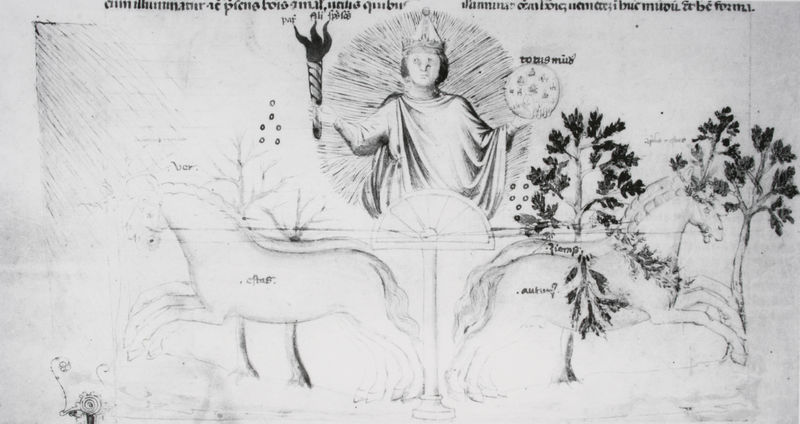
Titel: Liber introductorius, Sol
Künstler: Michael Scotus
Standort: München
Institution: Bayerische Staatsbibliothek
Schlagwörter: baum, blätter, feuer, gott, himmel, kopf, laub, mann, umhang, weiß, bäume, sitzen, äste, bewegung, braun, grau, mitte, schwarz, skizze, symbol, säule, zeichnung, ball, fächer, ornament, symbolismus, arme, blass, falten, halten, hände, ast, erde, spiegelung, strauch, büsche, sonne, gewand, haare, gewänder, blatt, pflanzen, krone, rechts, pferd, pferde, beine, hufe, mähne, schweif, schrift, papier, bogen, studie, laufen, grafik, linien, ziehen, könig, papst, thron, kraft, symmetrie, striche, umriss, leuchten, punkte, mond, dunkelgrau, flamme, orient, links, flammen, strahlen, linie, symmetrisch, scheibe, druck, schraffur, illustration, schwarzweiß, text, buchstaben, punkt, strahl, kreise, beschriftung, kugel, helm, herrscher, allegorie, entwurf, göttin, hufen, tinte, unvollendet, senkrecht, erdkugel, schein, gerechtigkeit, heiligenschein, hellgrau, geäst, mittelalter, mitra, rösser, globus, israel, jerusalem, gespann, welt, fackel, tropfen, insignien, zepter, bezeichnung, legende, präsentieren, justitia, zeile, mittelachse, latein, richten, lateinisch, skala, baume, bauam, strahlenkranz, buchmalerei, gewandt, augen nase, messen, manuskript, christ könig, minuskel, schiebe, kräfte, bäume stilisiert, erdkugeö, herrscher der welt, jkugel, mminuskel, seuer, sonnenkugel, straücher, mittelalter kirche kaiser attribute, 6.jhd, zeichnung herrscher fackel